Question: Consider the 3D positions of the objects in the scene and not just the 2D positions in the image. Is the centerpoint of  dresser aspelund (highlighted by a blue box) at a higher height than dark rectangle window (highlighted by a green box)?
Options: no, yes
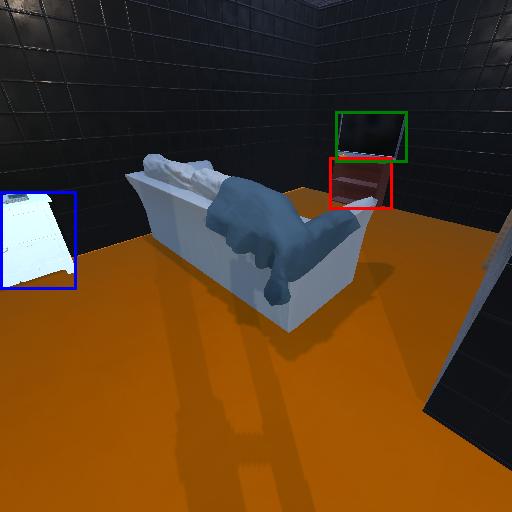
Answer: no